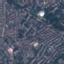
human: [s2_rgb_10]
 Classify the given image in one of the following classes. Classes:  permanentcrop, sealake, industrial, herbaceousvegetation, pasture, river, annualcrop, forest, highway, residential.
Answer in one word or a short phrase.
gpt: Residential